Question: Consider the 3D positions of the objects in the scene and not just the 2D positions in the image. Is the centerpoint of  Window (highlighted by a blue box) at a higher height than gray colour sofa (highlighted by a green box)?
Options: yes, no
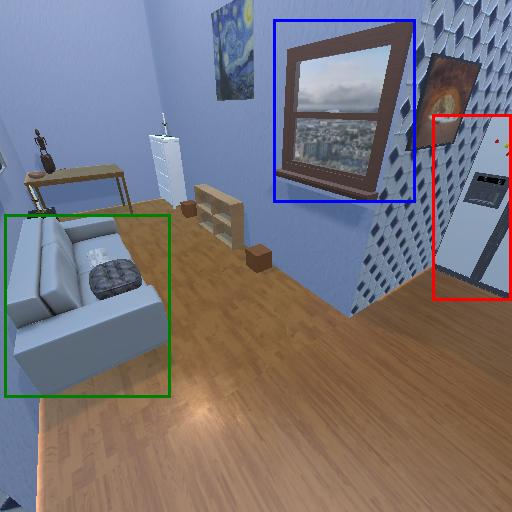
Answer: yes